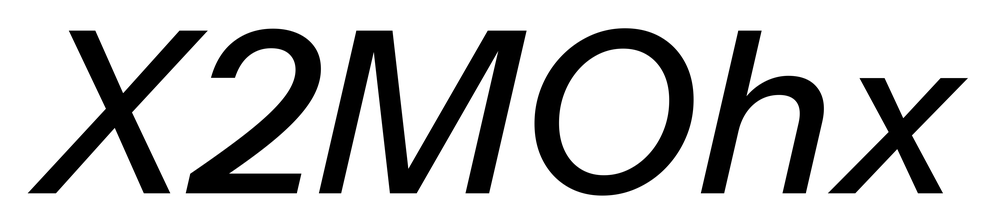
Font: InstrumentSans-Italic_Medium_Italic